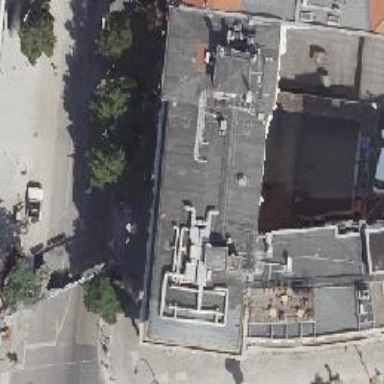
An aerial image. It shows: Office building.